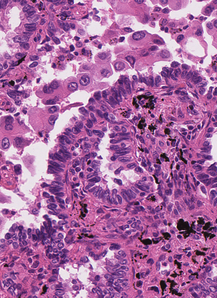
Tumor epithelial tissue: yes
Tumor-associated stroma tissue: yes
Normal tissue: no